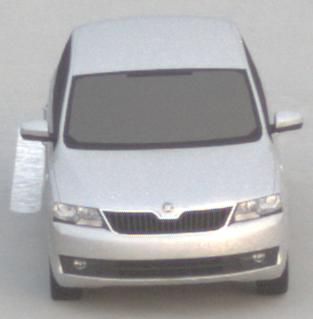
Make: Skoda
Model: Rapid Spaceback 1.2 TSI
Detailed model: Rapid Spaceback
Model produced from: 2013/10
Model produced until: 2015/04
Doors: 5
Color: white
Road condition: dry road
Daytime: sunrise or sunset
Contrast: low contrast